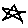
Label: star